Question: I have a multi pane view: much like this:

The way I got this is by using elevation:
'''
<ScrollView xmlns:android="http://schemas.android.com/apk/res/android"
android:layout_width="match_parent"
android:layout_height="match_parent"
android:elevation="4dp"
android:background="@android:color/white">
'''
That scroll view is the detail view on the right. Android is assigned a darker background on my list view on the left to 'show' the elevation. Which is great, view looks perfect. However I want to highlight the selected item in the list.
List View:
Selected state:
'''
<?xml version="1.0" encoding="utf-8"?>
<selector xmlns:android="http://schemas.android.com/apk/res/android">
<item android:drawable="@color/some_color" android:state_activated="true"/>
</selector>
'''
My problem is I need to define some color and I want to make it a little darker than the color of the items in the list. However I am not 100% sure what that color really is.
Can I find that by debugging? Or better yet does anyone know what elevation is really doing to that views color?
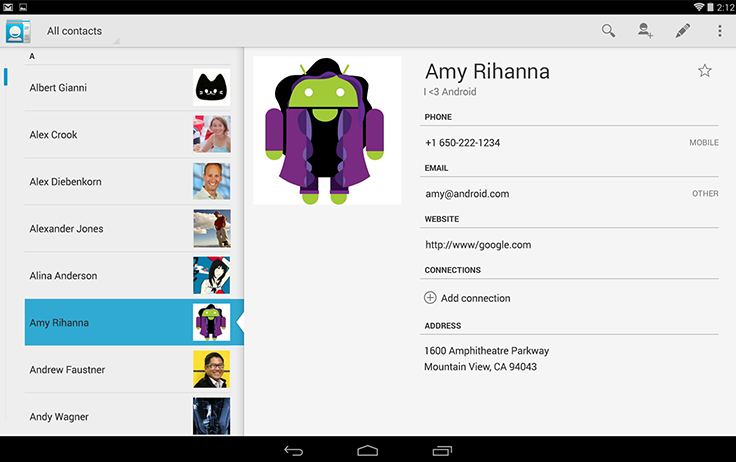
Answer: Android isn't actually coloring the background differently based on elevation; the only effect an elevation attribute has is showing a shadow on 5.x devices. It just looks darker because you gave the 'ScrollView' a white background and the default background of an Activity is an off-white color. If you want to determine that color, I'd recommend simply taking a screenshot and using an app to see what color those pixels are; I find Color Picker works very well. If you want that background color to be consistent everywhere, I'd manually set your 'ListView''s background to that color.